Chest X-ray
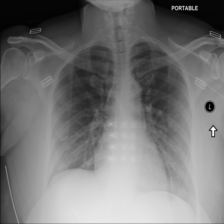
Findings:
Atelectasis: negative
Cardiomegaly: negative
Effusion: negative
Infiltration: negative
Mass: negative
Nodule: negative
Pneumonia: negative
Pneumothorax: negative
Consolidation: negative
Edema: negative
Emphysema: negative
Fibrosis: negative
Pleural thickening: negative
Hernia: negative